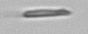
Label: fiber